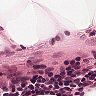
Metastatic tissue present: no